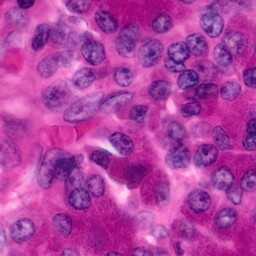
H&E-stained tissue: Pancreatic